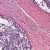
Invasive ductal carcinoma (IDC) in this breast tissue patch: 0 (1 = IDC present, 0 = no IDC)